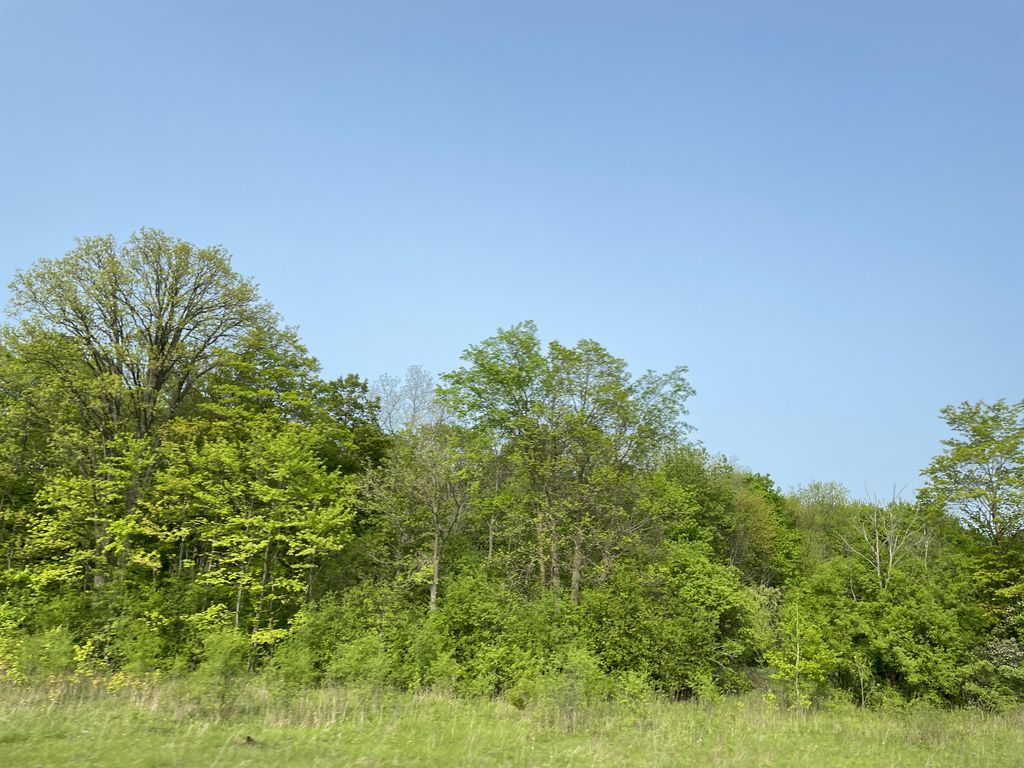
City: kitchener-waterloo